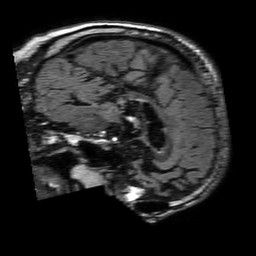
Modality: FLAIR
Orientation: sagittal
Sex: male
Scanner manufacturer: philips
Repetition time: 11 s
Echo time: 0.125 s